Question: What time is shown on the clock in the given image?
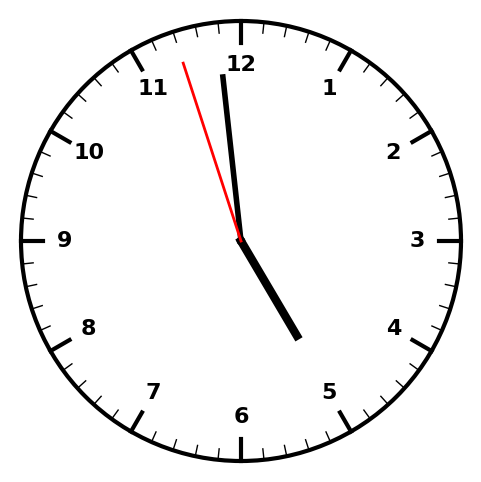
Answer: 04:58:57